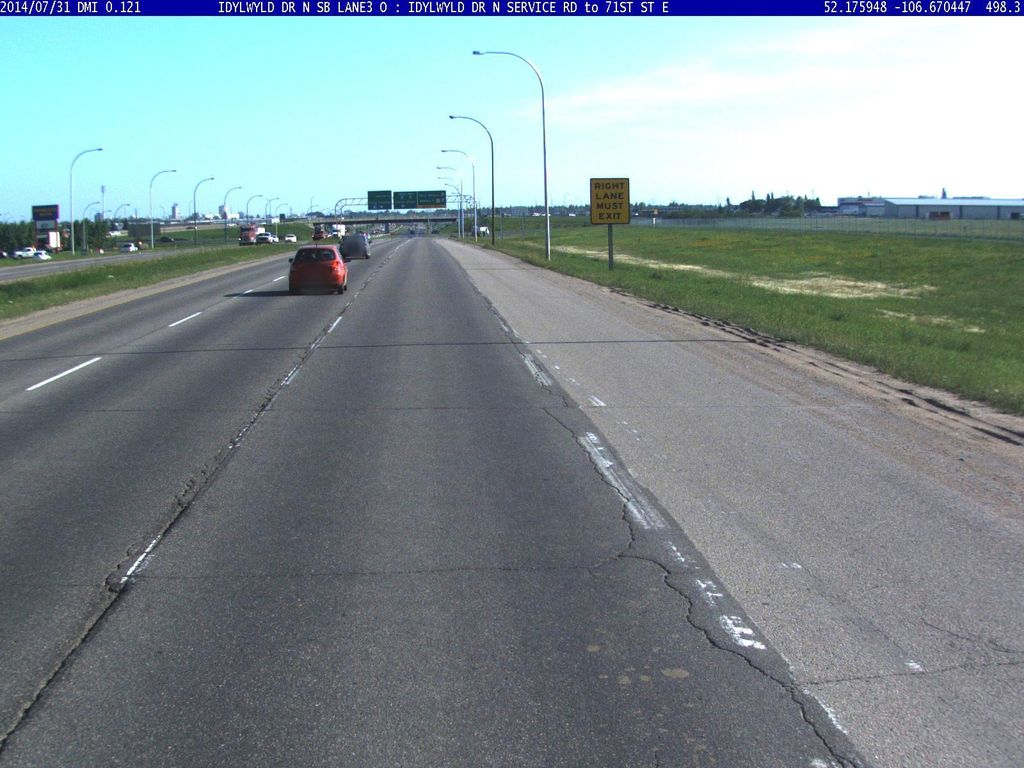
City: saskatoon